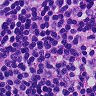
Metastatic tissue present: no